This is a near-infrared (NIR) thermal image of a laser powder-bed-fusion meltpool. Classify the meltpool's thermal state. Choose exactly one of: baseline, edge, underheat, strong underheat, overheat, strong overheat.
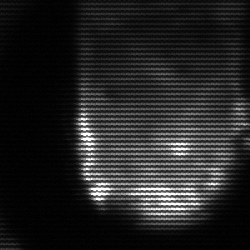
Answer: baseline